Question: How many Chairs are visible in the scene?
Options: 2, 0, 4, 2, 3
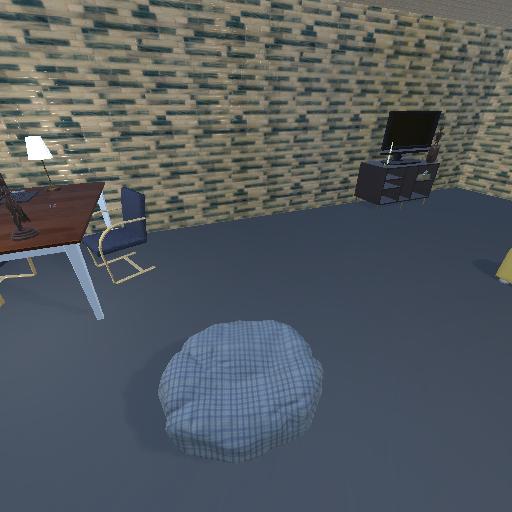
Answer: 2